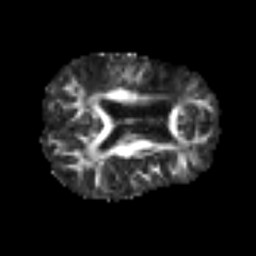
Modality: FA
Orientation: axial
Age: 56
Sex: male
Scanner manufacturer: siemens
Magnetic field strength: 3 T
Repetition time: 6.1 s
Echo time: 0.101 s